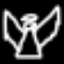
Label: angel